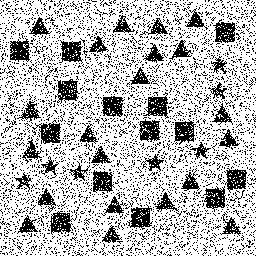
Squares: 14
Triangles: 21
Stars: 7
Total shapes: 42